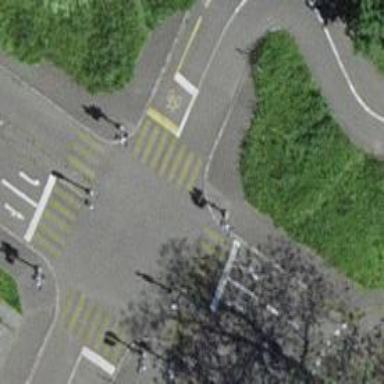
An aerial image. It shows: Uncontrolled zebra crossing on the road.